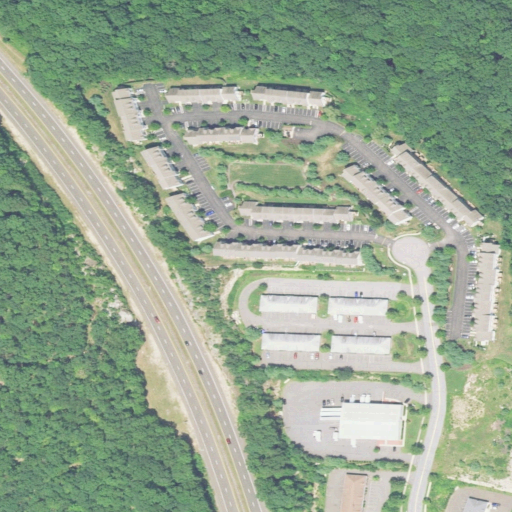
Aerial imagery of cape in Connecticut named Rocky Hill Neck containing deciduous forest, medium intensity development, low intensity development, high intensity development, open development, and grassland